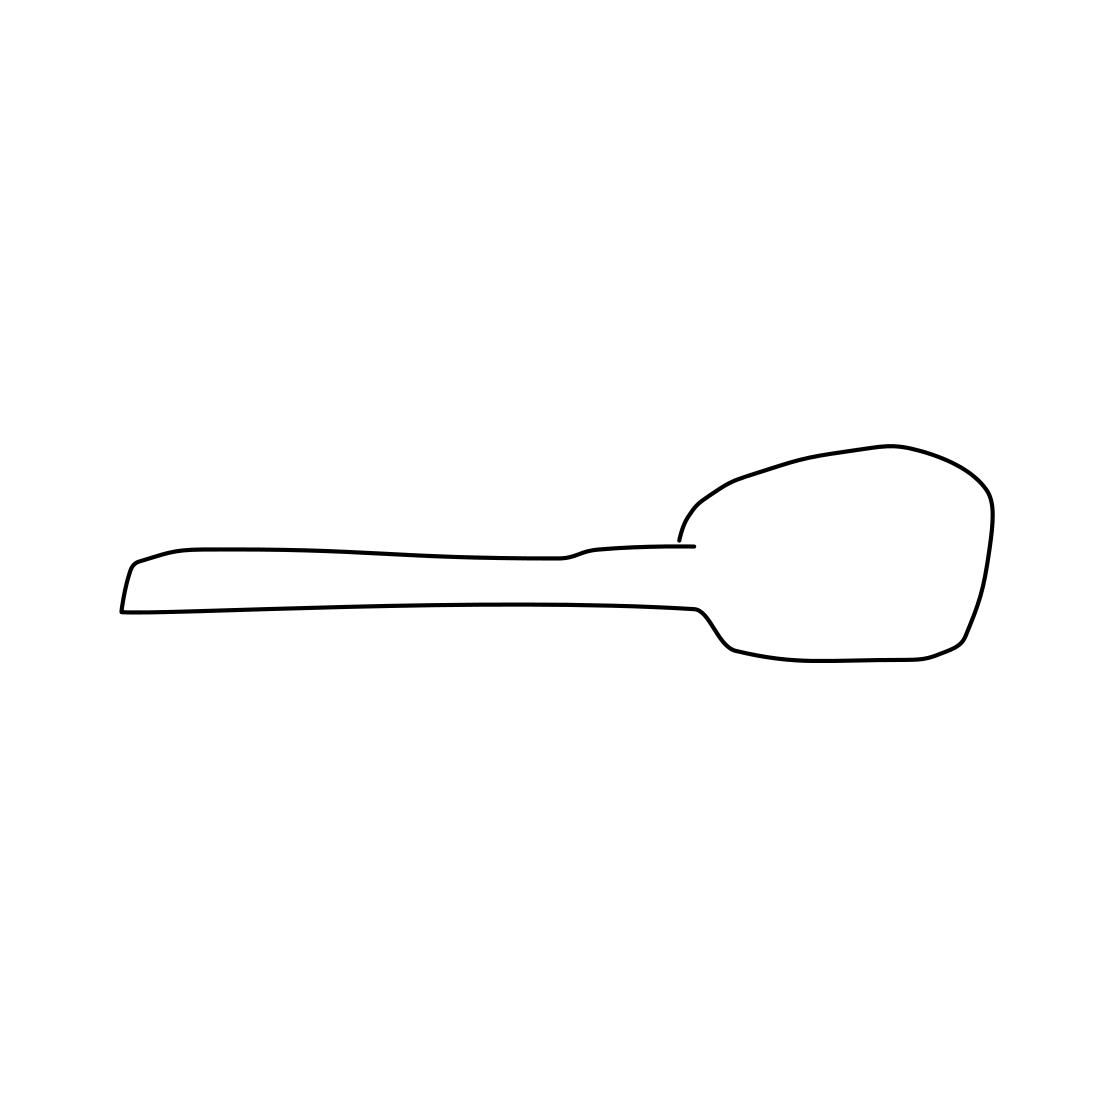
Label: shovel